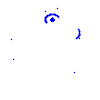
Particle: pion